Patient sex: M
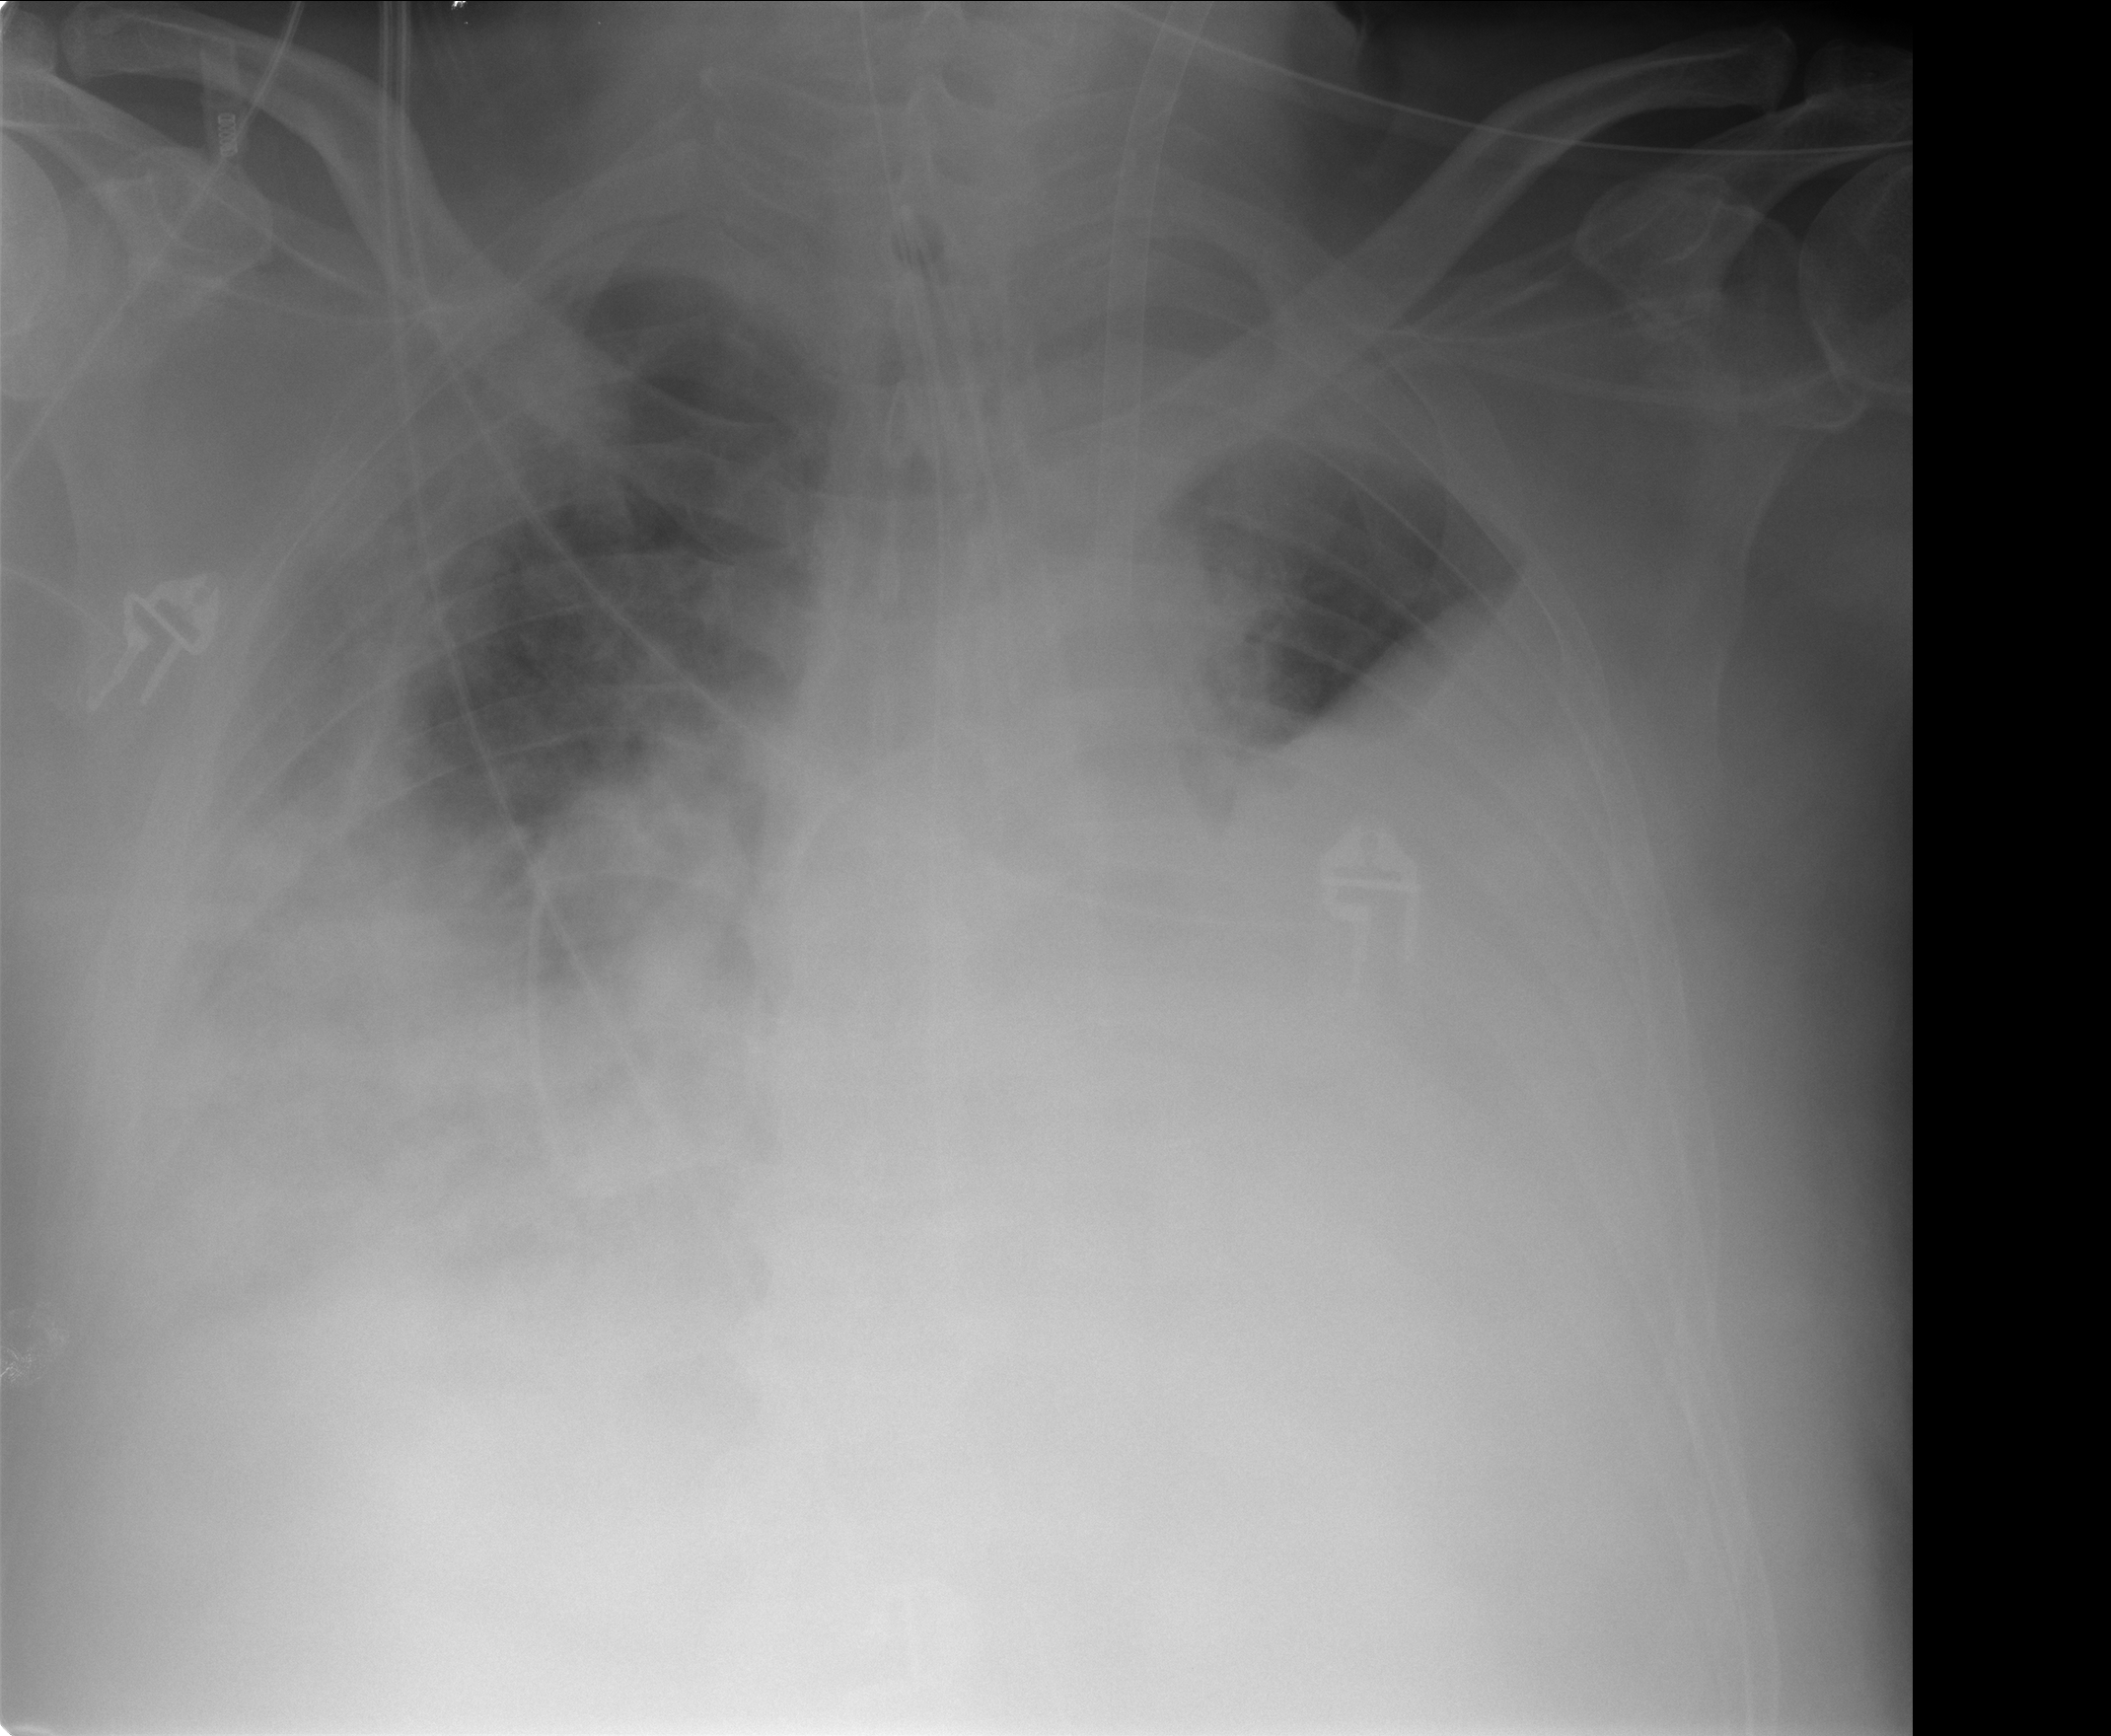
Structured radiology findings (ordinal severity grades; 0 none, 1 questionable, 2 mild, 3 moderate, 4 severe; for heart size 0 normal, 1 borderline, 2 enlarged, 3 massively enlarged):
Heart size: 0
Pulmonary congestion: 3
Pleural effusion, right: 2
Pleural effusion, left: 3
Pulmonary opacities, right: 4
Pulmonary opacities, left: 4
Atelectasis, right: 3
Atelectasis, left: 4